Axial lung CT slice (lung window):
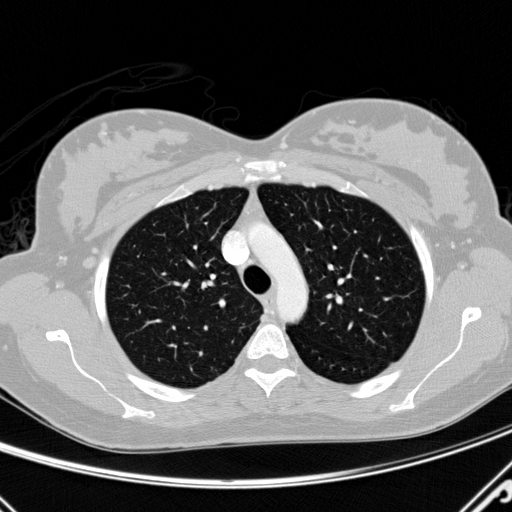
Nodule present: no